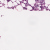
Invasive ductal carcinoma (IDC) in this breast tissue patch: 1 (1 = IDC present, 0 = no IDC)